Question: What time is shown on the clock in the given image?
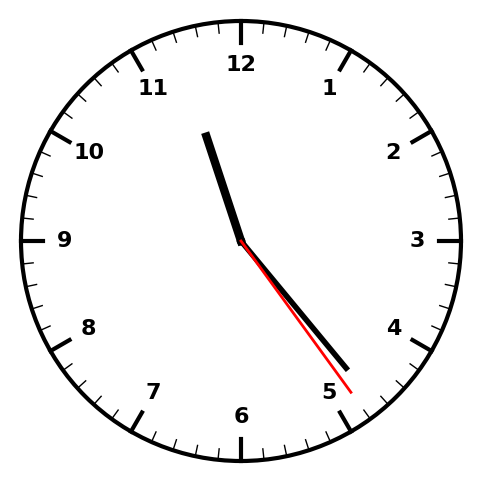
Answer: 11:23:24